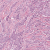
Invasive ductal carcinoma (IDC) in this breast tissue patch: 1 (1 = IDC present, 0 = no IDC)